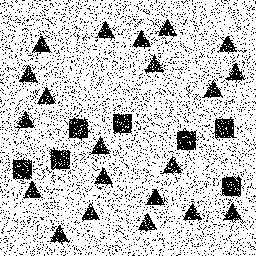
Squares: 7
Triangles: 21
Stars: 0
Total shapes: 28